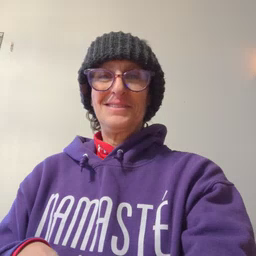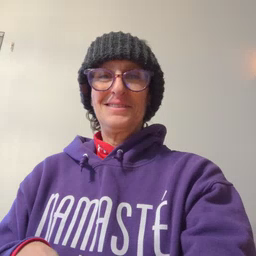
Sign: horse